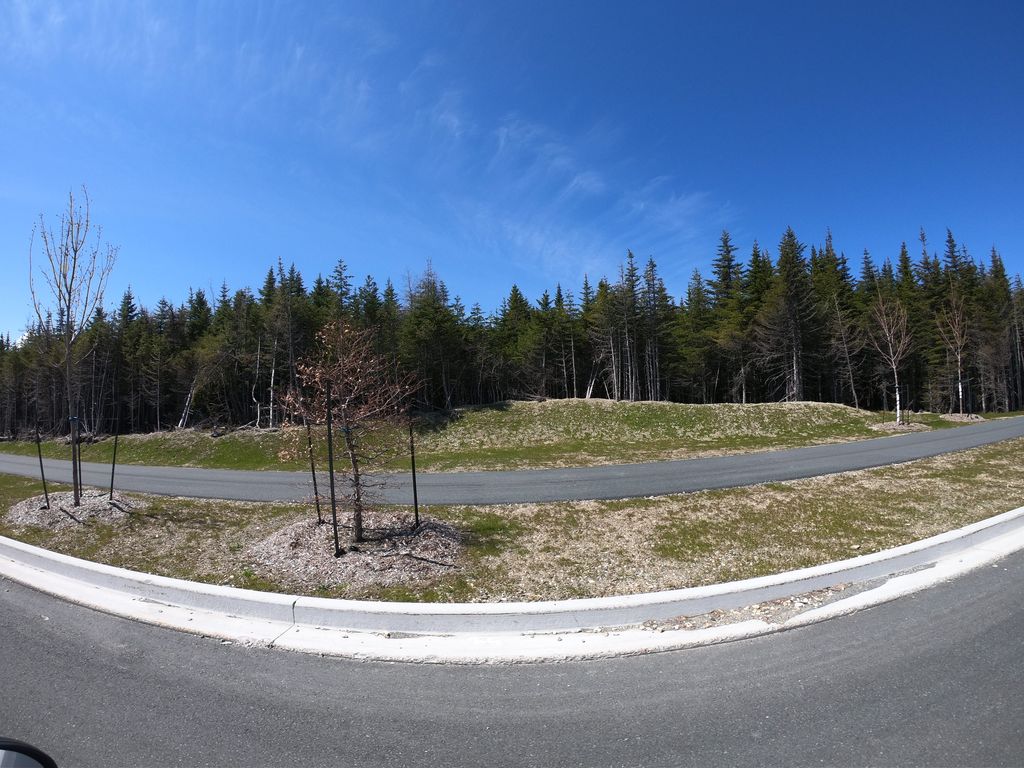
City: st_johns